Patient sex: M
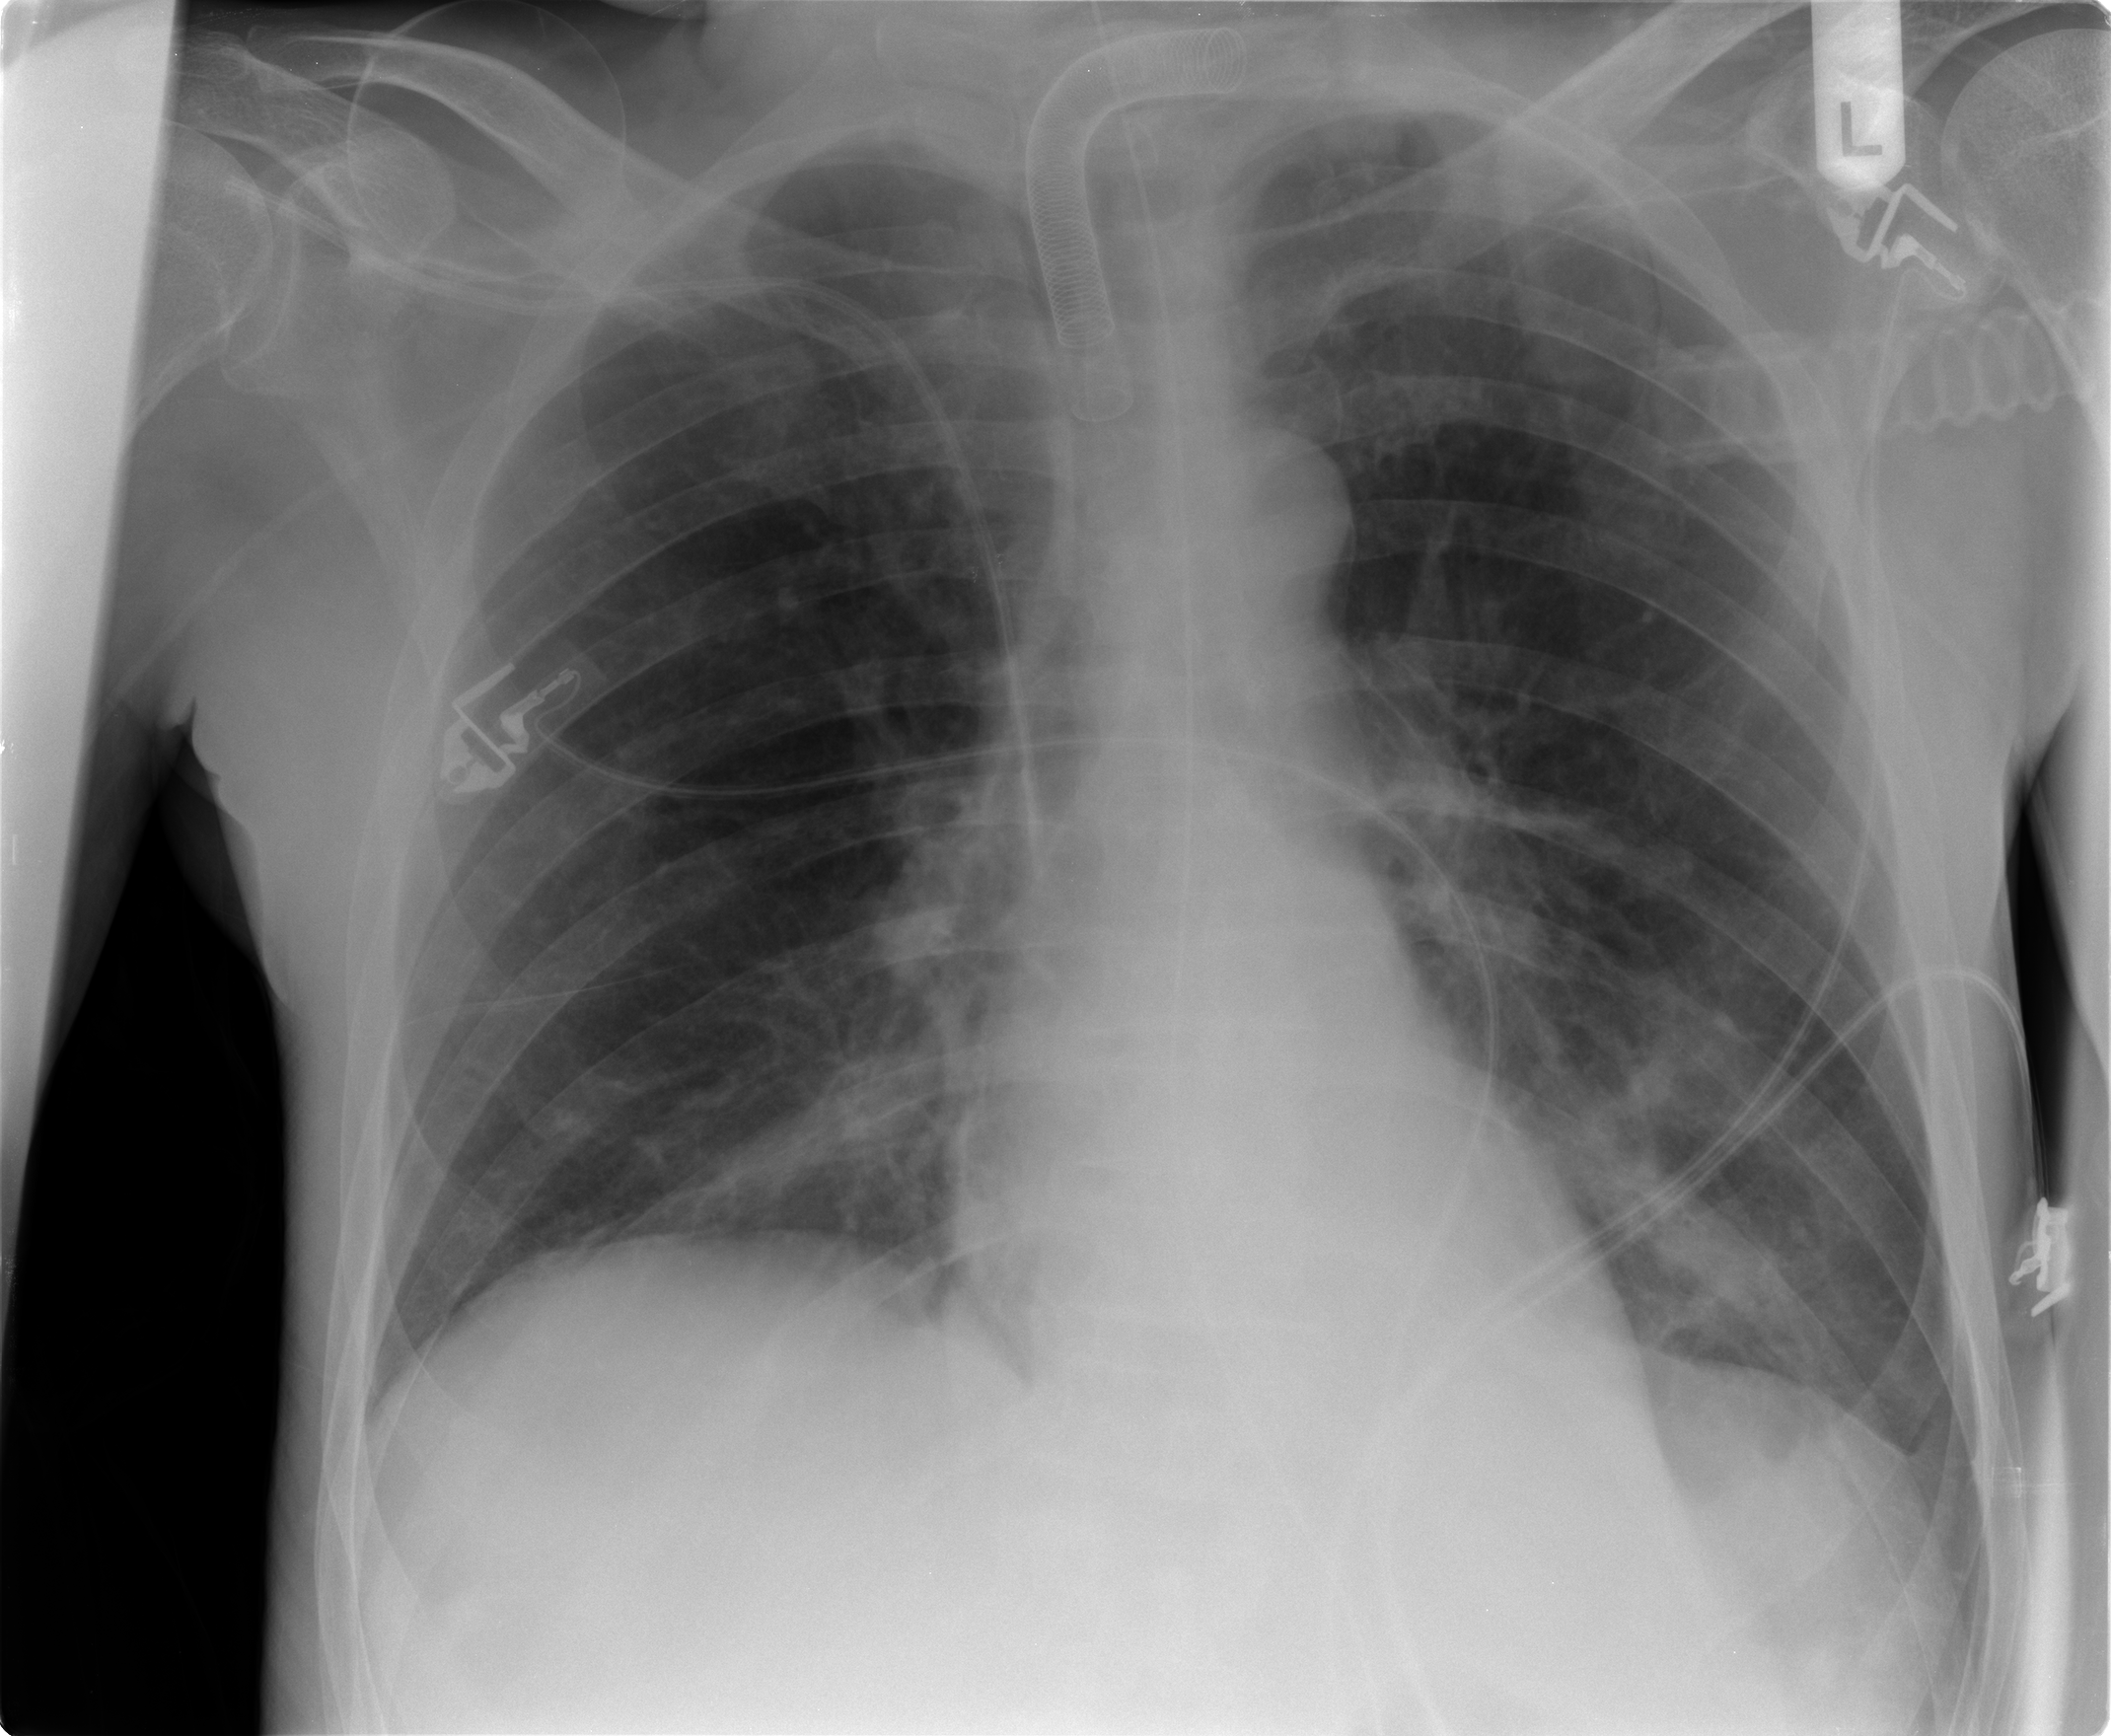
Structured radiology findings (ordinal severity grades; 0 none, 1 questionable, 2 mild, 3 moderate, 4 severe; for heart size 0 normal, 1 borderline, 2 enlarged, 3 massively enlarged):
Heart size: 0
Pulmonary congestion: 0
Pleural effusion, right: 0
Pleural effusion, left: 0
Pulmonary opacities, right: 0
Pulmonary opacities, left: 0
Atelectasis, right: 2
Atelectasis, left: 2